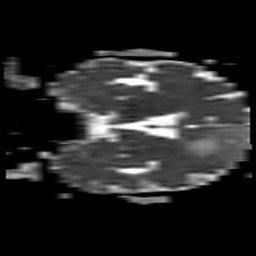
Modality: ADC
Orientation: coronal
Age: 60
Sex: female
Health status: ill
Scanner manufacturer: philips
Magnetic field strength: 3 T
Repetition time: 3.8 s
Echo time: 0.09 s